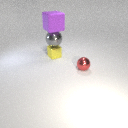
small red metal sphere in front of small yellow metal cube